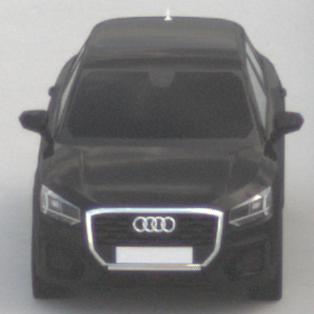
Make: Audi
Model: Q2
Model produced from: 2016
Model produced until: 2020
Doors: 5
Color: black
Road condition: dry road
Daytime: midday
Contrast: low contrast